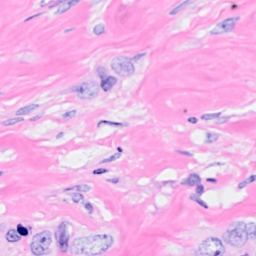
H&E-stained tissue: Breast